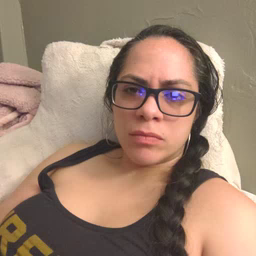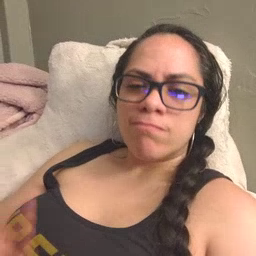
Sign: napkin